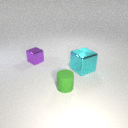
large cyan metal cube behind small green rubber cylinder